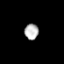
Tissue: prostate
Cell type: Fibroblasts
Senescence score: 0.7039
Nuclear area (px): 216
Mean DAPI intensity: 181.366